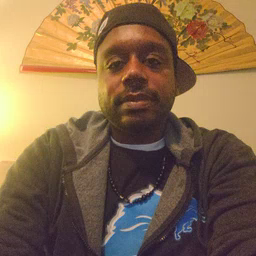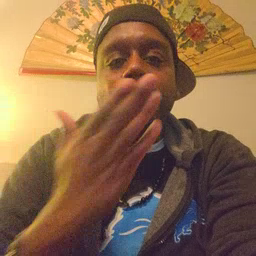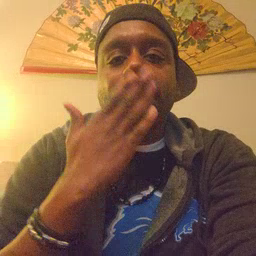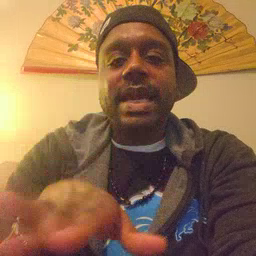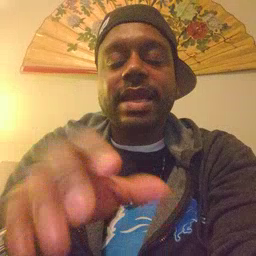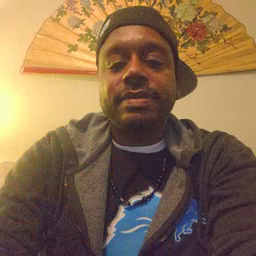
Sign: bad